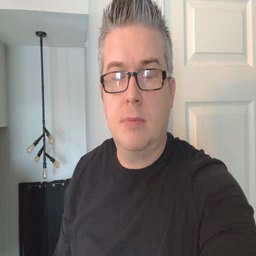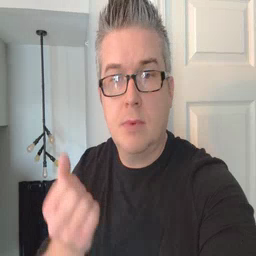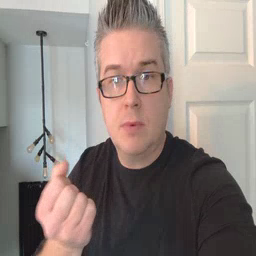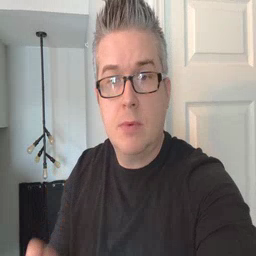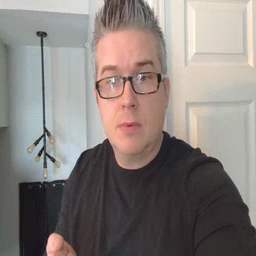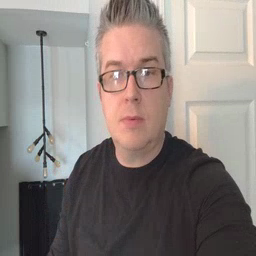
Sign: drawer